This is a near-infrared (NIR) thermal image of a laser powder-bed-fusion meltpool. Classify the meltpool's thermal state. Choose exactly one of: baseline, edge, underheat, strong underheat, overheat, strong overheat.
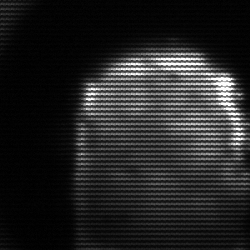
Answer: baseline